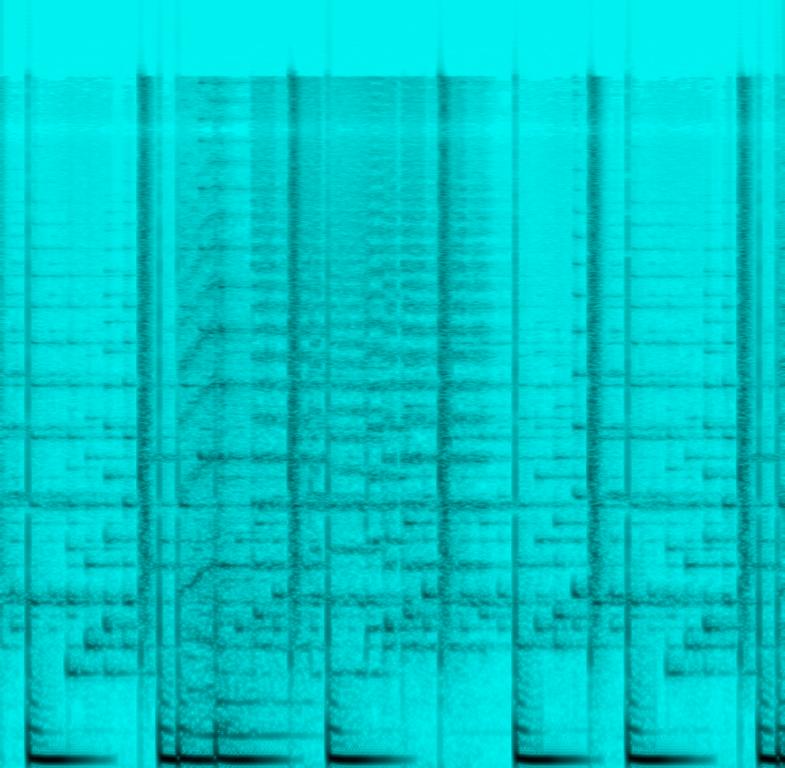
This song contains a digital drum playing a simple pattern with a kick and a snare sound. Synthesizers are playing a repeating melody in the higher register. Another synth sound is playing a more aggressive lead sound with a countermelody. A string sample is being used to create a short hit. This song may be playing during a car ride.